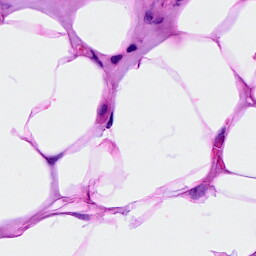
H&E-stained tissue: Breast